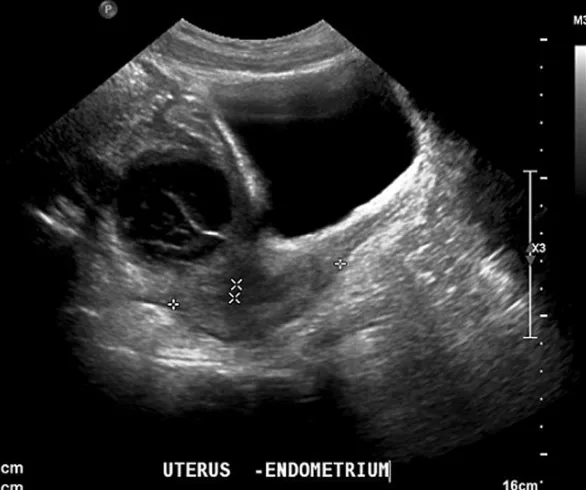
hemorrhagic ovarian cyst features on ultrasonography; ultrasonography revealing an ovoid cystic mass, with regular borders (47 x 45 x 56 mm), hyperechoic elements (possibly hemorrhagic features), multiple internal septations and absence of peripheral or internal vascularity.
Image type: radiology (ultrasound)